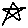
Label: star